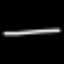
Label: line